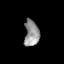
Tissue: skin
Cell type: Epithelial cells
Senescence score: 0.2612
Nuclear area (px): 381
Mean DAPI intensity: 146.501